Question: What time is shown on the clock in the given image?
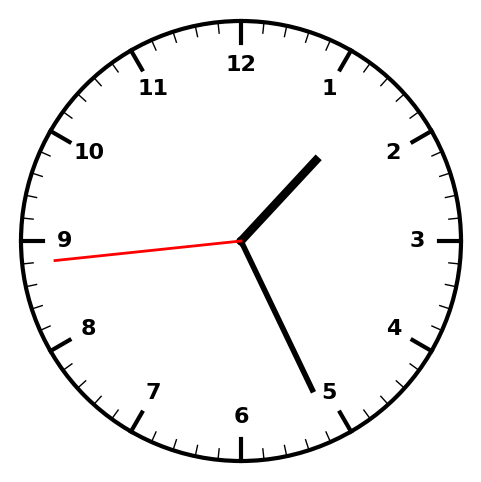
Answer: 01:25:44